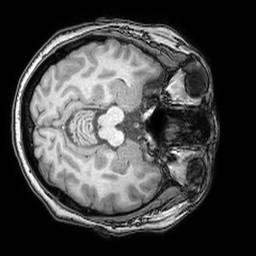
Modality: T1w
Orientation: axial
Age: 29
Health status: ill
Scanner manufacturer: philips
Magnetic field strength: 3 T
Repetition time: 0.007 s
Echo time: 0.0035 s